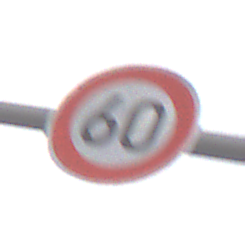
Verkehrszeichen: Geschwindigkeit60
Umgebung: Outdoor, Nature
Tageszeit: MorningAfternoon
Wetter: PartlyCloudy
Licht: Natural
Jahreszeit: NotSpecified
Kontrast: MediumContrast